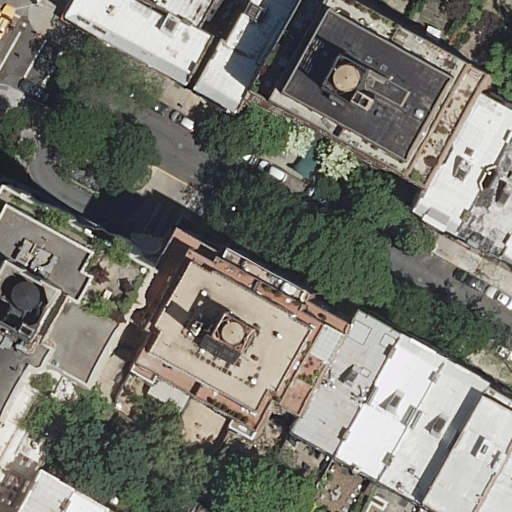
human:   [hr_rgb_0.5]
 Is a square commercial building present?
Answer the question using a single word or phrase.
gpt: no

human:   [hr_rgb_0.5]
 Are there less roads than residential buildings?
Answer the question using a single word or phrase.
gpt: yes

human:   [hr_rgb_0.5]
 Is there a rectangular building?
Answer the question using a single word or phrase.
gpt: yes

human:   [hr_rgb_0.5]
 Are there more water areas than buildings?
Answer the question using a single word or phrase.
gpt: no

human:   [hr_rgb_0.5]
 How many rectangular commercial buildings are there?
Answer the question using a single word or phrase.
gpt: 0

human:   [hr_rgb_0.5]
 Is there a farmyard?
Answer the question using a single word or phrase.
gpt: no

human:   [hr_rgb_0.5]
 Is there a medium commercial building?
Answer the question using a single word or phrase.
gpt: no

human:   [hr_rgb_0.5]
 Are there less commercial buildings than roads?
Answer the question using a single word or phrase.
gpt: yes

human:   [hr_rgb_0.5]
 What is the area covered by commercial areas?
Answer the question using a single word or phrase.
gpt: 0m2

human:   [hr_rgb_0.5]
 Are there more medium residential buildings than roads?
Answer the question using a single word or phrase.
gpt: yes

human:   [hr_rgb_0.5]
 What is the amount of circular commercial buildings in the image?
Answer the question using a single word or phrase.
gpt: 0

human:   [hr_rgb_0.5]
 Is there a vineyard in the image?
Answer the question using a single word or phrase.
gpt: no

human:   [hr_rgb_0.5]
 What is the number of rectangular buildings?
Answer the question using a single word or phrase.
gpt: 14

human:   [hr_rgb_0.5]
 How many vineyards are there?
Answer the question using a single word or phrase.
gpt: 0

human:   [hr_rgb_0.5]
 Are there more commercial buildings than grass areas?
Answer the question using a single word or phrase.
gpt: no

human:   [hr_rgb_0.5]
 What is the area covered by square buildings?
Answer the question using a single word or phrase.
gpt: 0m2

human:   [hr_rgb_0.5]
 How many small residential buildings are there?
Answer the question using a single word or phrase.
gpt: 6

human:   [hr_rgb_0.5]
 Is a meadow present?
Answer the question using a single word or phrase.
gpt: no

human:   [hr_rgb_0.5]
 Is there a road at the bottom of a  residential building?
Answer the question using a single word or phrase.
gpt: yes

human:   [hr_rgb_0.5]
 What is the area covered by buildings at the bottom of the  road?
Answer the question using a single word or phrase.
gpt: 2473m2

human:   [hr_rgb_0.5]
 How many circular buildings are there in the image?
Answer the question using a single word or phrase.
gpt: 0

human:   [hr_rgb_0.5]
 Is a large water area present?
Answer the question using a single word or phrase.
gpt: no

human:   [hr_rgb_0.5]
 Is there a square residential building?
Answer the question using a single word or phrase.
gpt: no

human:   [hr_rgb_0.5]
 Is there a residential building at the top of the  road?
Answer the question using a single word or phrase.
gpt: yes

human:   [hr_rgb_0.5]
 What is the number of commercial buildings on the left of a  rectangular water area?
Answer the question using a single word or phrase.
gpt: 0

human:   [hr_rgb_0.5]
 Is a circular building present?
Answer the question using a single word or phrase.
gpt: no

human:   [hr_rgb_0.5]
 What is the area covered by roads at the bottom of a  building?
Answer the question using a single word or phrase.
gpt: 0m2

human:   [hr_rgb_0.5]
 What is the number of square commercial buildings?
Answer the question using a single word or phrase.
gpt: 0

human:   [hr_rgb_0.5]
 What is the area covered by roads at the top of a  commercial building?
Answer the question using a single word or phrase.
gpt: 0m2

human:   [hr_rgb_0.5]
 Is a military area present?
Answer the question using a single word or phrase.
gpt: no

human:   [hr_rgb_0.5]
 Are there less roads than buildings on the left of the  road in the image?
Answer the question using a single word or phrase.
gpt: yes

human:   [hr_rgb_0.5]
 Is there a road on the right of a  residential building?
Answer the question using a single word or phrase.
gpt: no

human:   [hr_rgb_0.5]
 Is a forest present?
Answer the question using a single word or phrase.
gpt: no

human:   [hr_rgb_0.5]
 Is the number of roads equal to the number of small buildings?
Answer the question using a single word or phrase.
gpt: no

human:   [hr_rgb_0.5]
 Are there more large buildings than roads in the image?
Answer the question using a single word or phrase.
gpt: no

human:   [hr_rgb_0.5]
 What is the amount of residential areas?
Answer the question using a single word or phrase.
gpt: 0